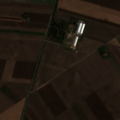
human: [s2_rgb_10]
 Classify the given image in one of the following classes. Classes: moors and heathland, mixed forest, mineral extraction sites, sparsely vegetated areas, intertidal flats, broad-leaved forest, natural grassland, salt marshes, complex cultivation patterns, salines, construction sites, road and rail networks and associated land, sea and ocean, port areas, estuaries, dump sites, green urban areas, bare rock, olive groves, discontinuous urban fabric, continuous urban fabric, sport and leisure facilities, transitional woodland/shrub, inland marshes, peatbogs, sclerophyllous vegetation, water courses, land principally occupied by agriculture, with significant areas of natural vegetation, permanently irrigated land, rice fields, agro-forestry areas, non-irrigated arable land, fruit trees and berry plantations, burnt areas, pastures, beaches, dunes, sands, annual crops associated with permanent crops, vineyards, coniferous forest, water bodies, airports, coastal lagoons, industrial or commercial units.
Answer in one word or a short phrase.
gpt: non-irrigated arable land